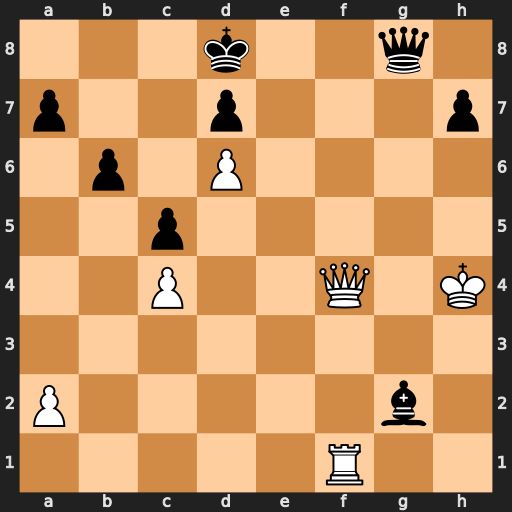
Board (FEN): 3k2q1/p2p3p/1p1P4/2p5/2P2Q1K/8/P5b1/5R2
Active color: w
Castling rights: -
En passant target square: -
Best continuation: Qf8+ Qxf8 Rxf8#